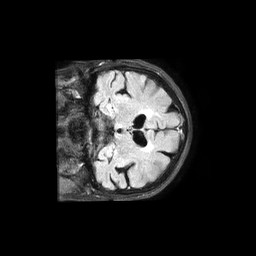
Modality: FLAIR
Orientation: coronal
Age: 85
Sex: female
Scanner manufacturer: philips
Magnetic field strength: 1.5 T
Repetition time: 6 s
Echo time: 0.1032 s